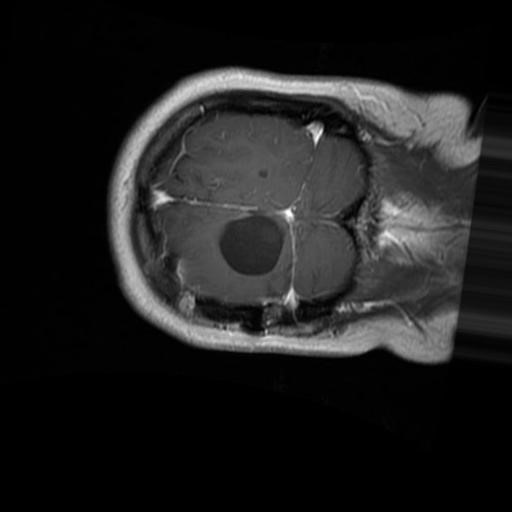
Label: brain_glioma